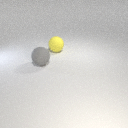
large gray rubber sphere in front of large yellow rubber sphere